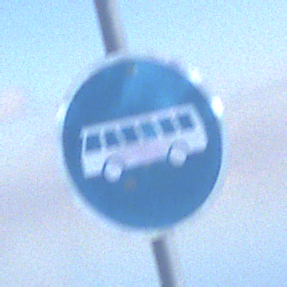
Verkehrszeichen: Busssonderstreifen
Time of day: MorningAfternoon
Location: Outdoor (Nature)
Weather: PartlyCloudy
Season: NotSpecified
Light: Natural